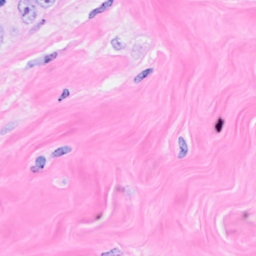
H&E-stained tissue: Breast